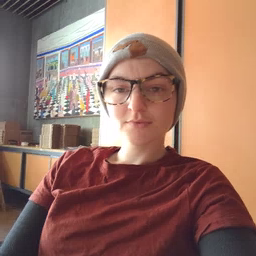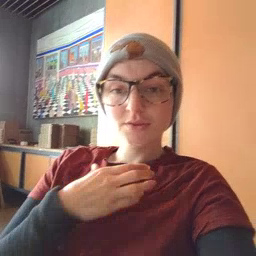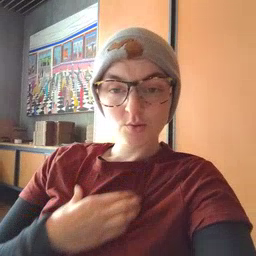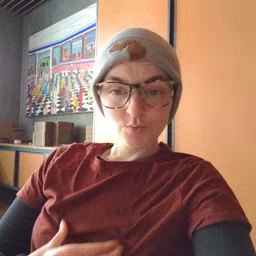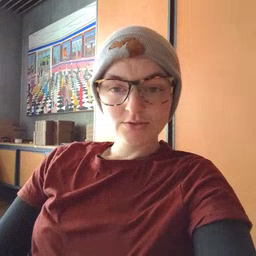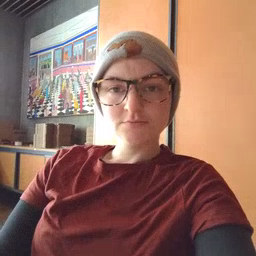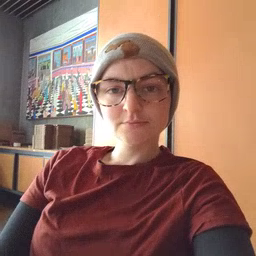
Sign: hungry